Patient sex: F
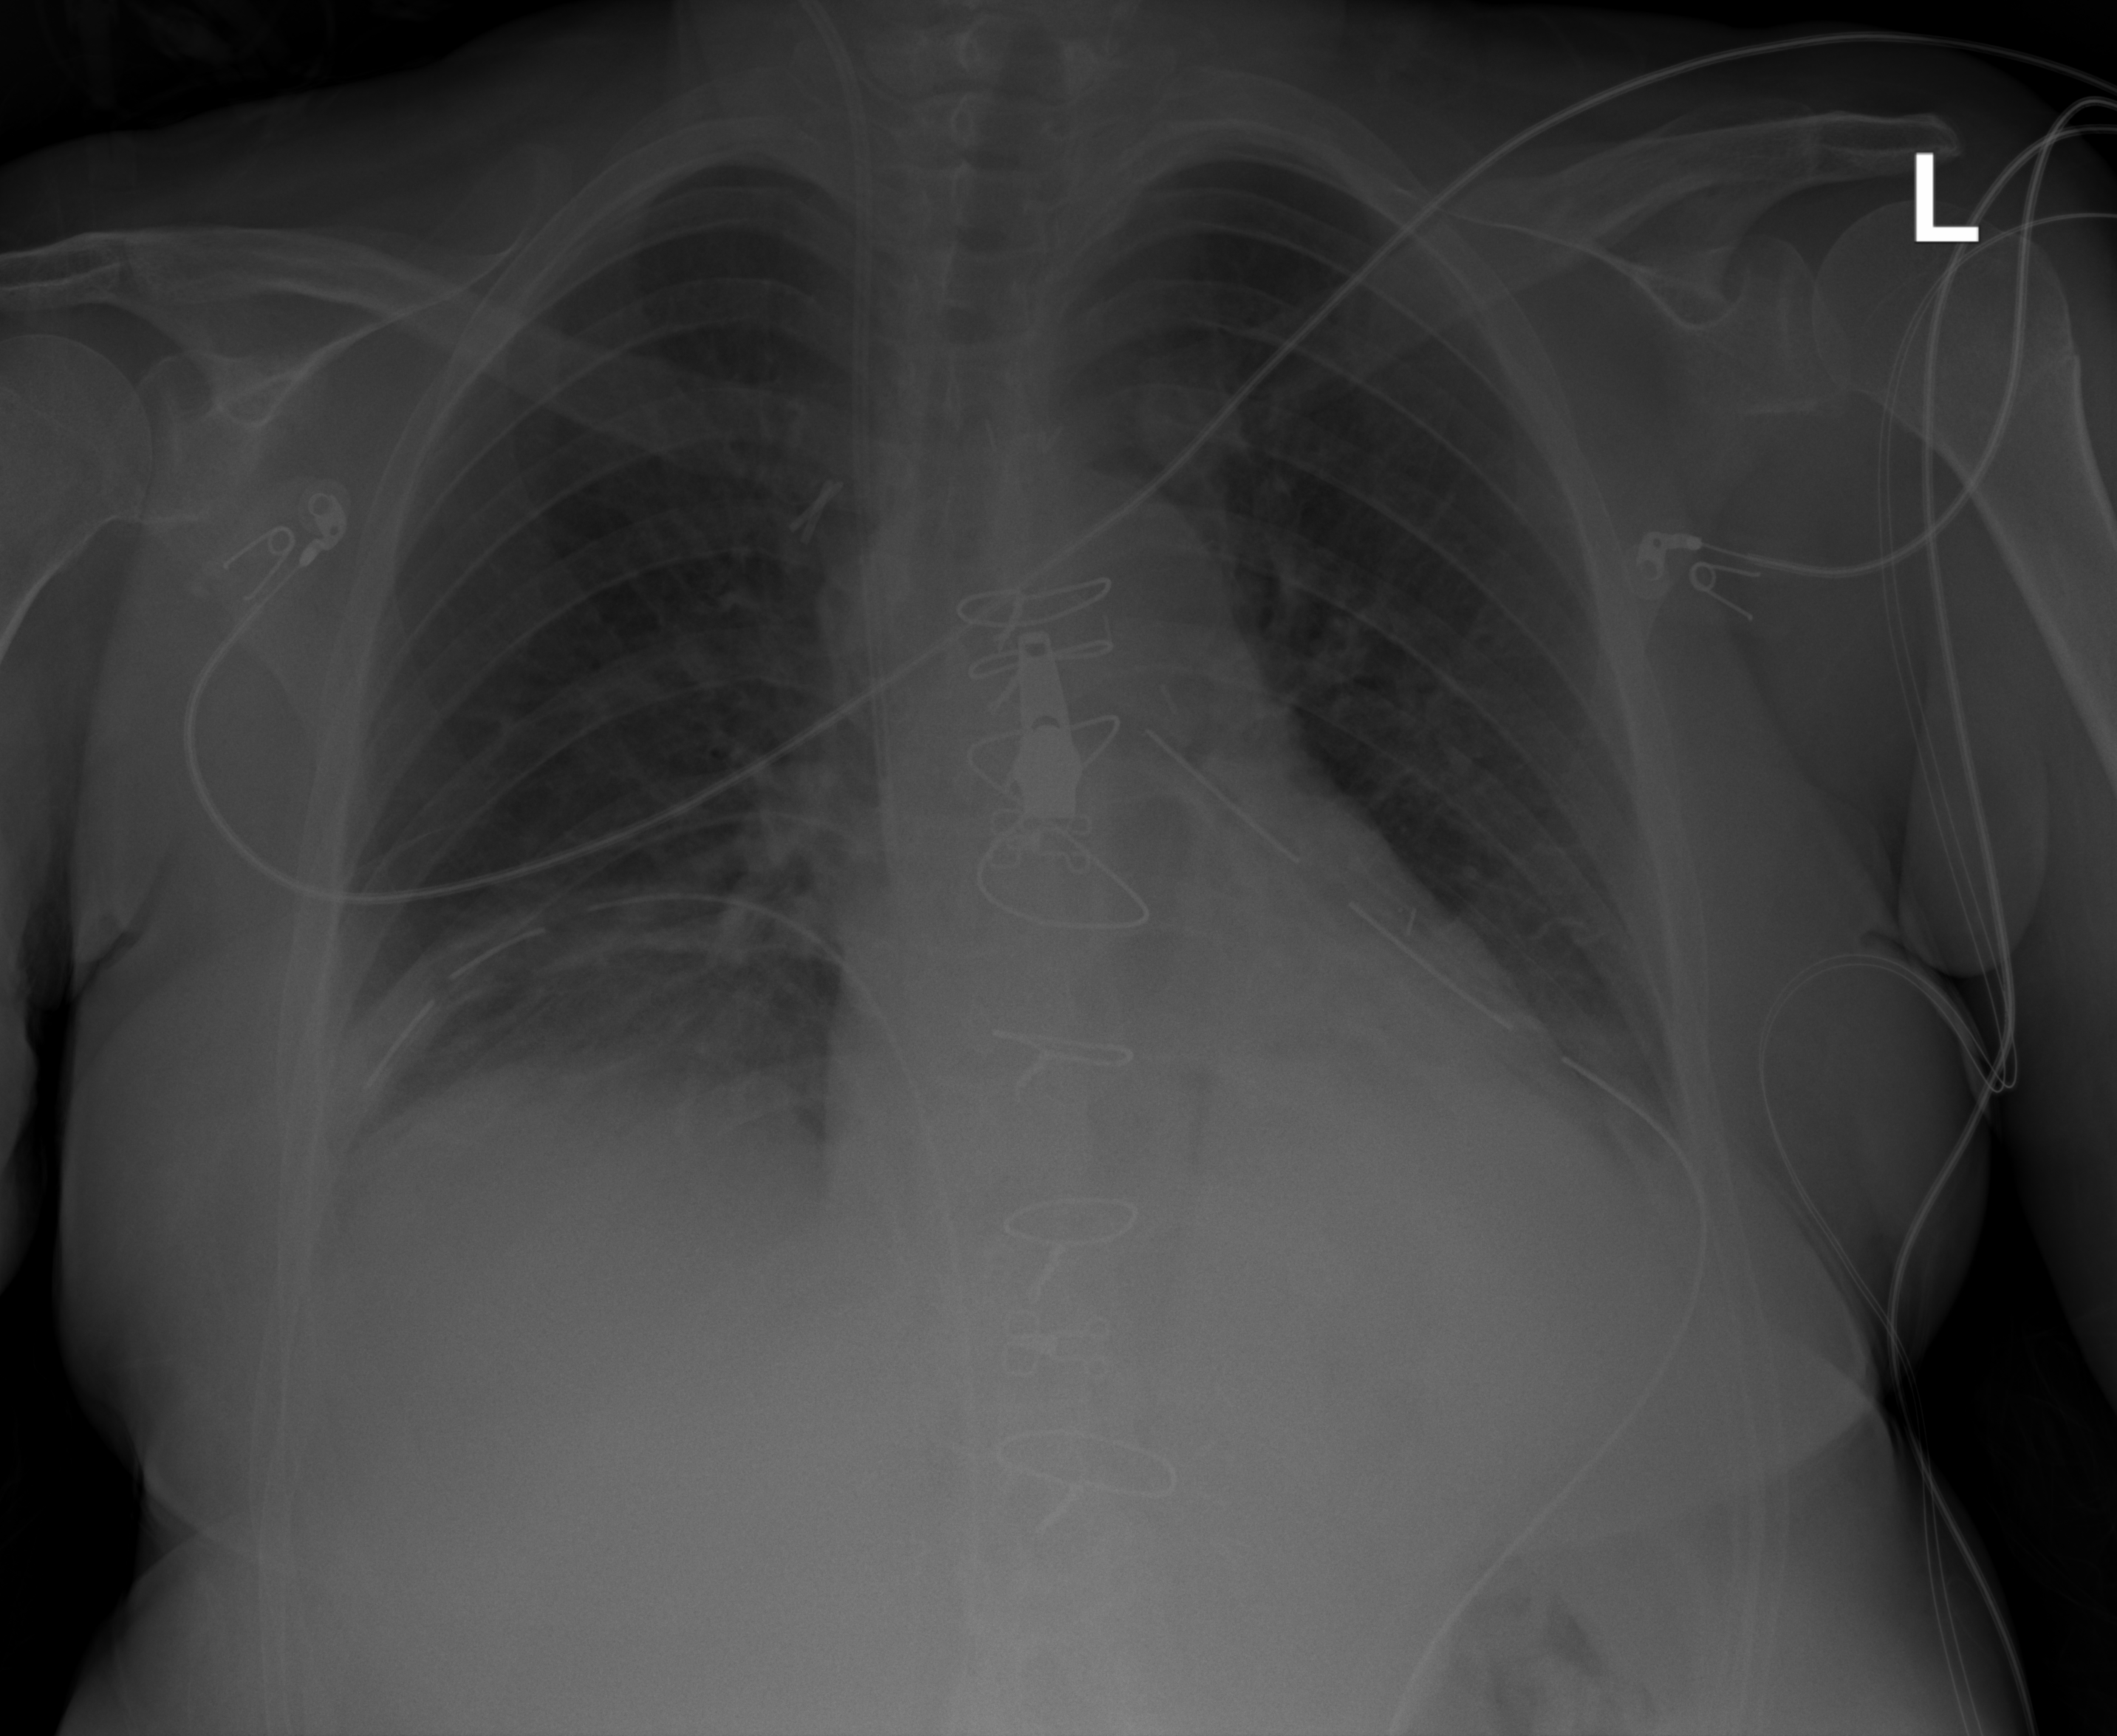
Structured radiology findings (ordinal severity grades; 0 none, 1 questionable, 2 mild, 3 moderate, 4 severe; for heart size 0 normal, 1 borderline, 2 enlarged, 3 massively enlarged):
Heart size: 0
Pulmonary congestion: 2
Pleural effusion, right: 2
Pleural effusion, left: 2
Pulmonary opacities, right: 0
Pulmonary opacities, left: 0
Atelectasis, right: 2
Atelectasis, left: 2